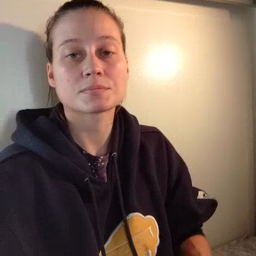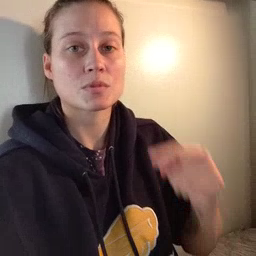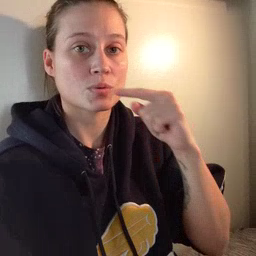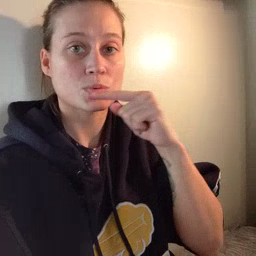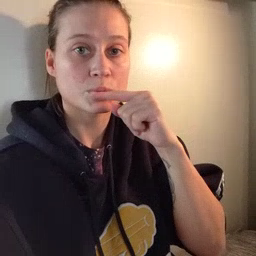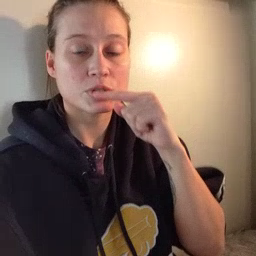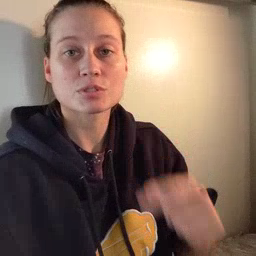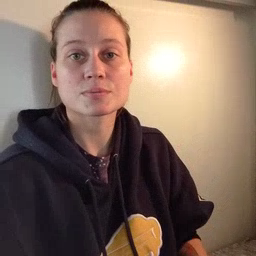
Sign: toothbrush